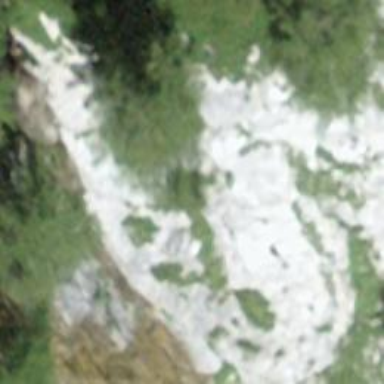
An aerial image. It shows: Natural cliff.